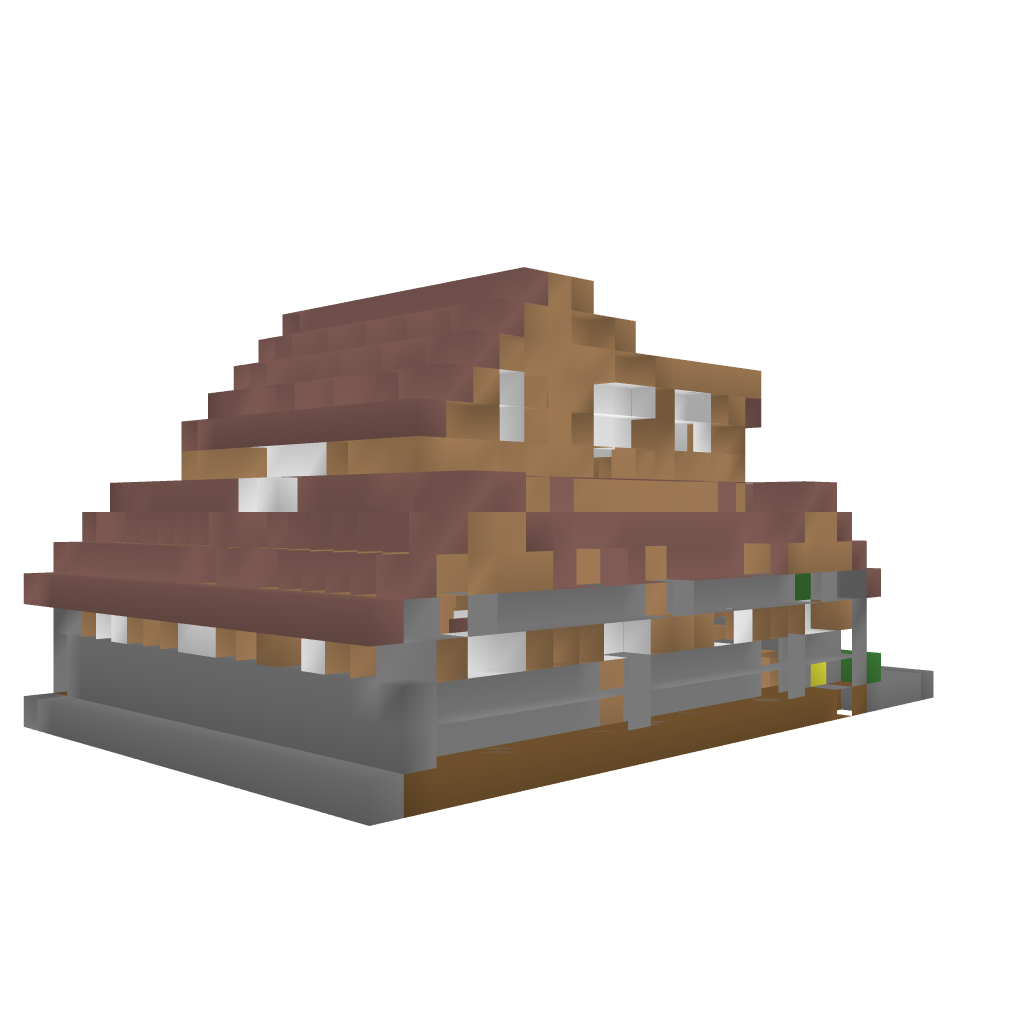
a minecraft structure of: Guadalia's House high quality